Interaction volume radius: 5 \u00c5
Interaction volume height: 20 \u00c5
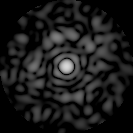
Disorder parameter: 0.7914